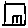
Label: house